Question: Count the number of objects in the diagram.
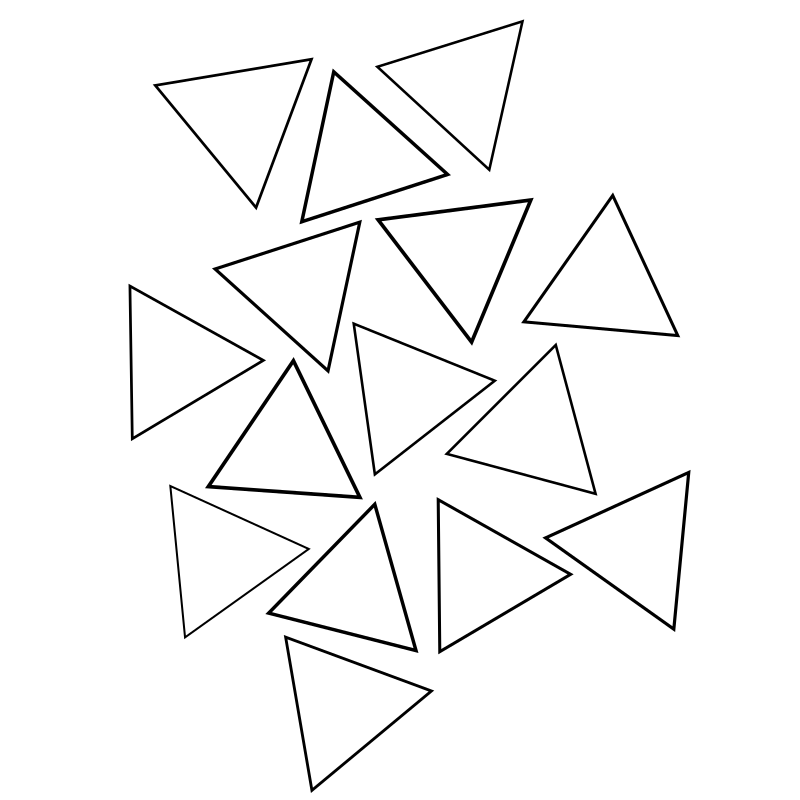
Answer: 15